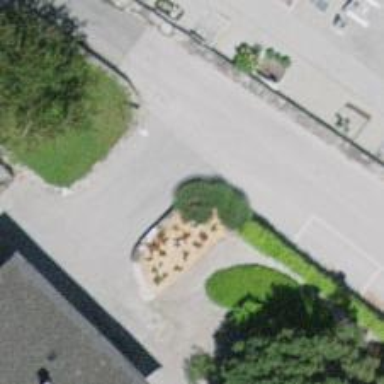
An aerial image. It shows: Retaining wall.